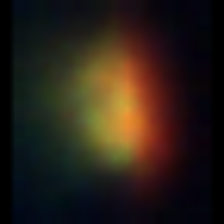
Taxon: NanoPlankton
Group: Other